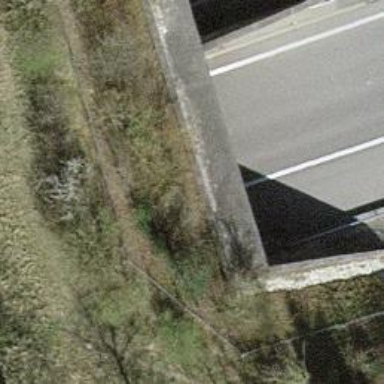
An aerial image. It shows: Motorway bridge with asphalt surface.